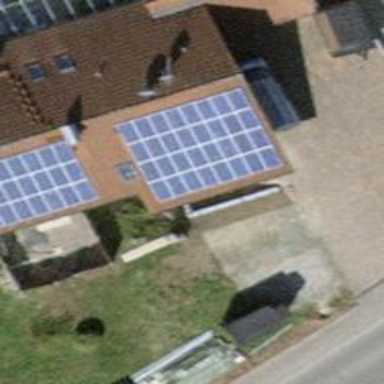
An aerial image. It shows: Solar power generator using photovoltaic panels.